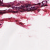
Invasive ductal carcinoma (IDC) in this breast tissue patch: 0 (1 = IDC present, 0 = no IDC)